Question: I'm using jsc3d to load and display some 3d objects on a canvas. The viewer has already a built-in feature that allows to rotate the "view coordinates" (correct me if i'm wrong) about the Y axis by dragging the mouse.
The rotation is performed through a classic rotation matrix, and finally the trasformation matrix is multiplied by this rotation matrix.
The totation about the Y axis is calculated in a way that resembles a circular movement around the whole scene of loaded objects:
'''
JSC3D.Matrix3x4.prototype.rotateAboutYAxis = function(angle) {
if(angle != 0) {
angle *= Math.PI / 180;
var c = Math.cos(angle);
var s = Math.sin(angle);
var m00 = c * this.m00 + s * this.m20;
var m01 = c * this.m01 + s * this.m21;
var m02 = c * this.m02 + s * this.m22;
var m03 = c * this.m03 + s * this.m23;
var m20 = c * this.m20 - s * this.m00;
var m21 = c * this.m21 - s * this.m01;
var m22 = c * this.m22 - s * this.m02;
var m23 = c * this.m23 - s * this.m03;
this.m00 = m00; this.m01 = m01; this.m02 = m02; this.m03 = m03;
this.m20 = m20; this.m21 = m21; this.m22 = m22; this.m23 = m23;
}
};
'''
Now, dragging the mouse will apply this rotation about the Y axis on the whole world, like on the left side in the picture below. Is there a way, to apply a rotation about the Up vector to keep it in the initial position, like it appear on the right side?

I tried something like that:
'''
var rotY = (x - viewer.mouseX) * 360 / viewer.canvas.height;
var rotMat = new JSC3D.Matrix3x4; // identity
rotMat.rotateAboutYAxis(rotY);
viewer.rotMatrix.multiply(rotMat);
'''
but it has no effect.
What operations shall be applied to my rotation matrix to achieve a rotation about the Up vector?
Sample: <URL>
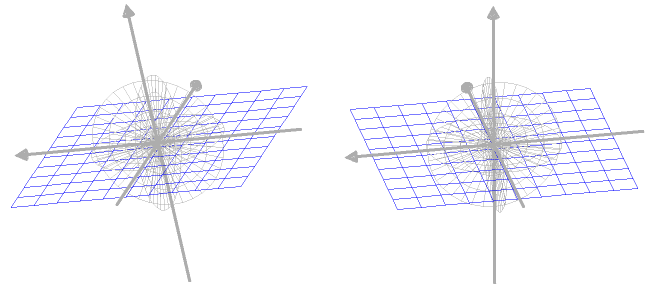
Answer: This 3D library has already some built-in functions to allow scene rotation about X,Y,and Z axis, so there is no need to implement new matrix operations for that, we can use the existing functions rotateAboutXAyis, rotateAboutYAxis and rotateAboutZAxis, which apply an in-place matrix multiplication of the desired rotation angle in degrees.
The scene in JSC3D is transformed by a 3x4 matrix where the rotation is stored in the first 3 values of each row.
After applying a scene rotation and/or translation, applying a subsequent rotation about the Up vector, is a problem of calculate a rotation about an arbitrary axis.
A very clean and didactic explanation how to solve this problem is described here: <URL>
1. Translate the P 0 (x 0 ,y 0 ,z 0 ) axis point to the origin of the coordinate system.
2. Perform appropriate rotations to make the axis of rotation coincident with z-coordinate axis.
3. Rotate about the z-axis by the angle th.
4. Perform the inverse of the combined rotation transformation.
5. Perform the inverse of the translation.
Now, its easy to write a function for that, because we use the functions already available in JSC3D (translation part is omitted here).
'''
JSC3D.Viewer.prototype.rotateAboutUpVector = function(angle) {
angle %= 360;
/* pitch, counter-clockwise rotation about the Y axis */
var degX = this.rpy[0], degZ = this.rpy[2];
this.rotMatrix.rotateAboutXAxis(-degX);
this.rotMatrix.rotateAboutZAxis(-degZ);
this.rotMatrix.rotateAboutYAxis(angle);
this.rotMatrix.rotateAboutZAxis(degZ);
this.rotMatrix.rotateAboutXAxis(degX);
}
'''
Because all above mentioned functions are using degrees, we need to get back the actual Euler angles from the rotation matrix (simplified):
'''
JSC3D.Viewer.prototype.calcRollPitchYaw = function() {
var m = this.rotMatrix;
var radians = 180 / Math.PI;
var angleX = Math.atan2(-m.m12, m.m22) * radians;
var angleY = Math.asin(m.m01) * radians;
var angleZ = Math.atan2(-m.m01, m.m00) * radians;
this.rpy[0] = angleX;
this.rpy[1] = angleY;
this.rpy[2] = angleZ;
}
'''
The tricky part here, is that we need always to get back the current rotation angles, as they results from the applied rotations, so every time that a rotation is applied to the scene.
For that, we can use a very simple structure:
'''
JSC3D.Viewer.prototype.rpy = [0, 0, 0];
'''
This will be the final result:
<URL>